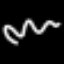
Label: squiggle